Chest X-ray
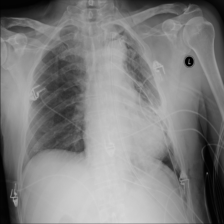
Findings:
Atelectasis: negative
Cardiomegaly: negative
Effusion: negative
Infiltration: negative
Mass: negative
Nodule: negative
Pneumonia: negative
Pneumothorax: positive
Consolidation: negative
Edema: negative
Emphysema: negative
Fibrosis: negative
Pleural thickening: negative
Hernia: negative